Question: On the bootstrap template found <URL>, on the section there is a vertical line connecting all of the circle images. I have been looking however I cannot find the style rule or html element which is giving this affect.
Can anyone tell me what is doing this, so I can then modify it (e.g. line length)?

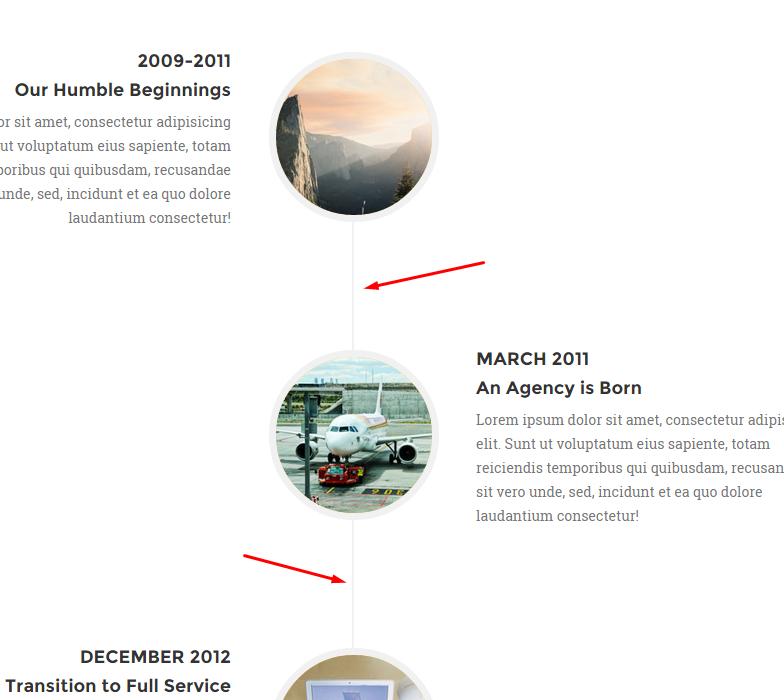
Answer: It is a 'ul' element (with the class 'timeline') styled as follows:
'''
.timeline:before {
content: "";
position: absolute;
top: 0;
bottom: 0;
left: 40px;
width: 2px;
margin-left: -1.5px;
background-color: #f1f1f1;
}
'''
Also, as pointed out by @Vucko:
'''
@media (min-width: 768px)
.timeline:before {
left: 50%;
}
'''
Each point in the timeline is an 'li' (the right hand side 'li's are just given a different class 'timeline-inverted').
Nice Question.